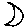
Label: moon